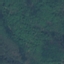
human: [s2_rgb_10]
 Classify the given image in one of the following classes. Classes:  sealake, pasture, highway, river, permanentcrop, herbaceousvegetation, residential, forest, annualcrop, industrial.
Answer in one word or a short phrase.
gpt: Forest